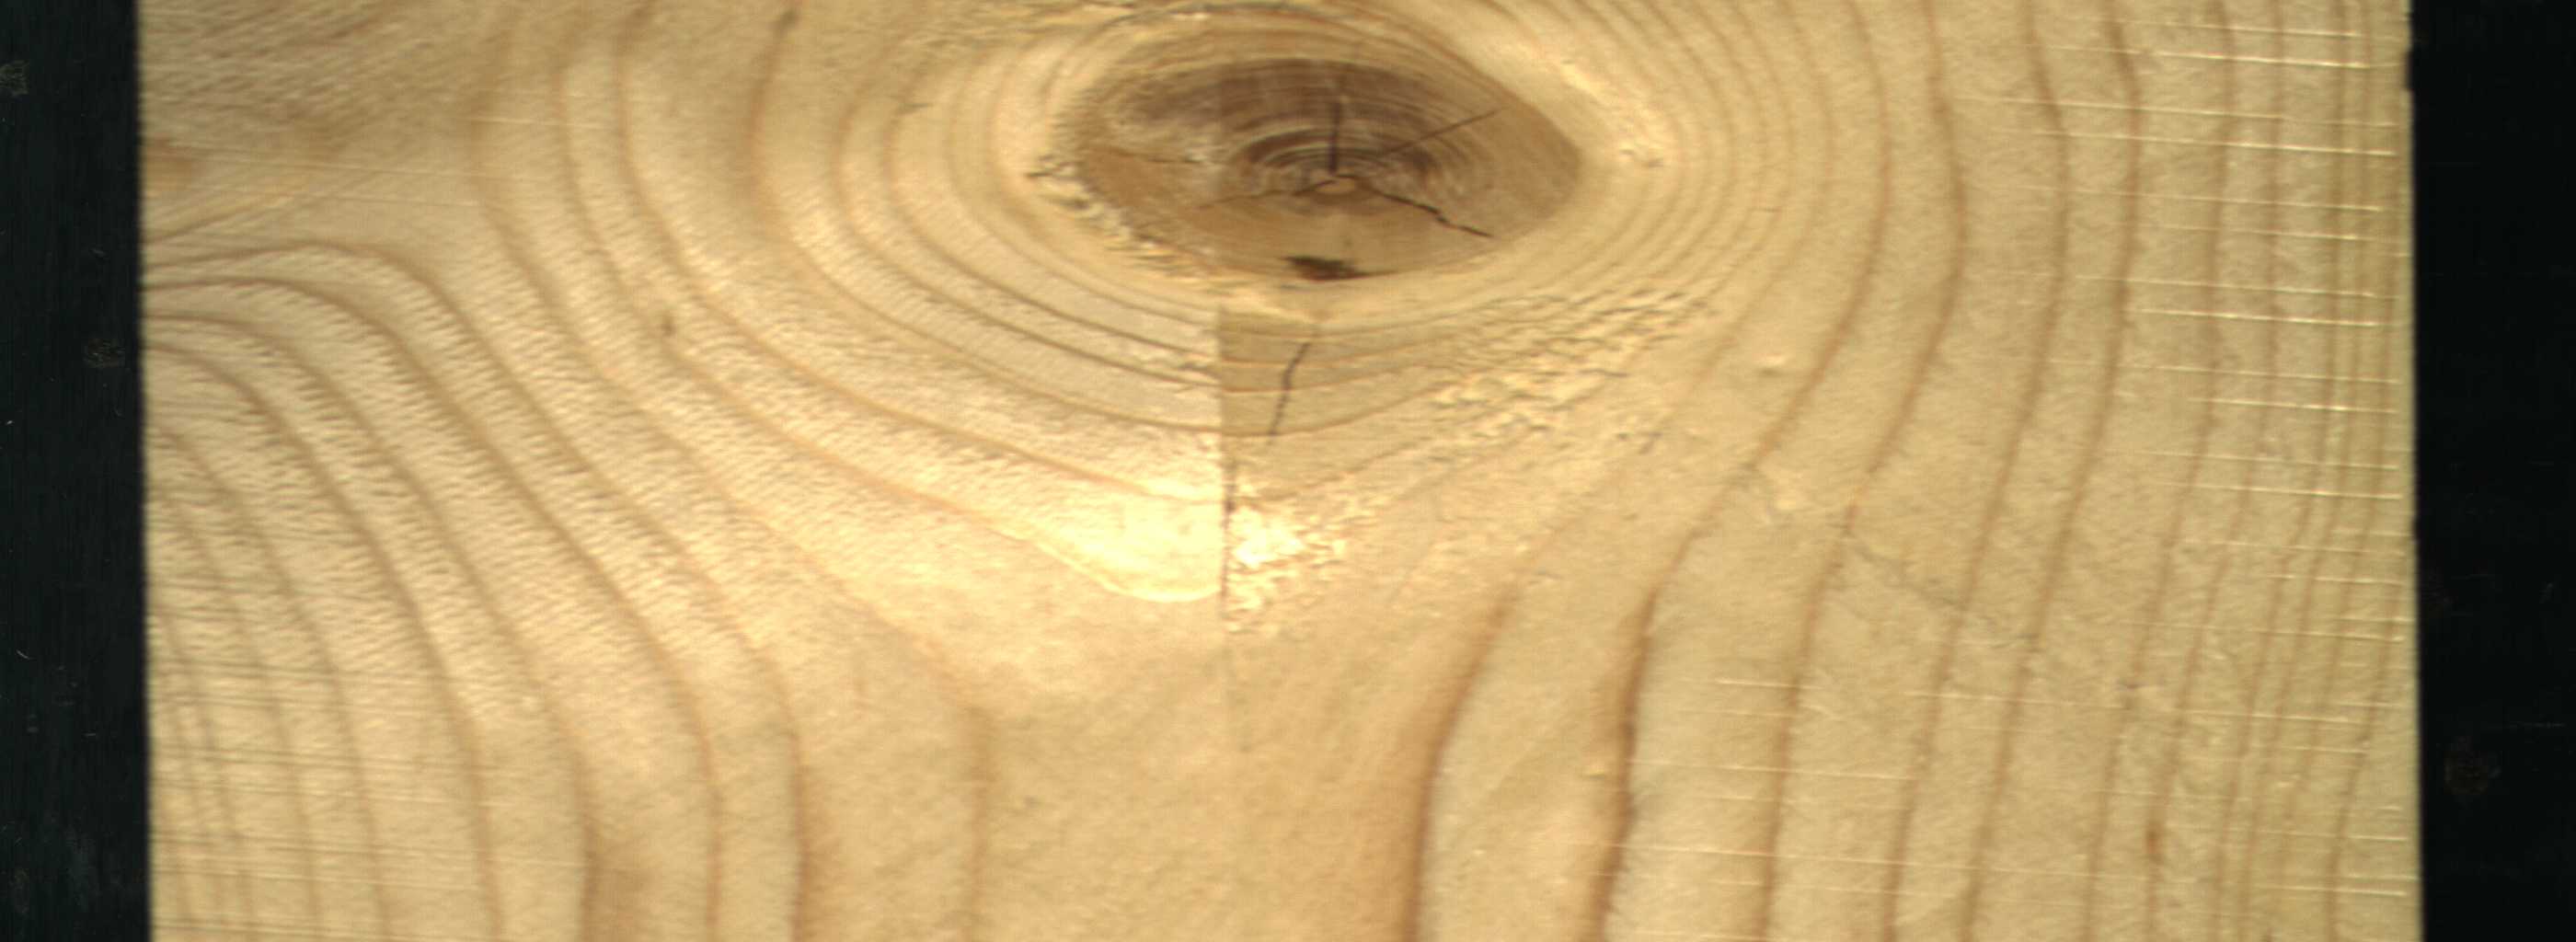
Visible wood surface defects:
knot_with_crack